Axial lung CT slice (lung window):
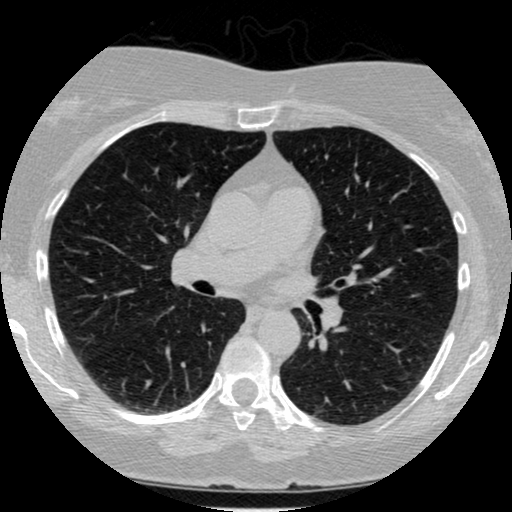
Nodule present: no